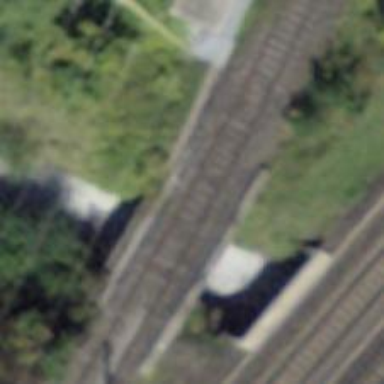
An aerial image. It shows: Bridge over single railway spur track.